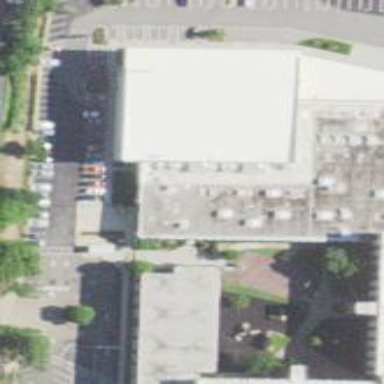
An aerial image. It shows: Commercial building used as place of worship.